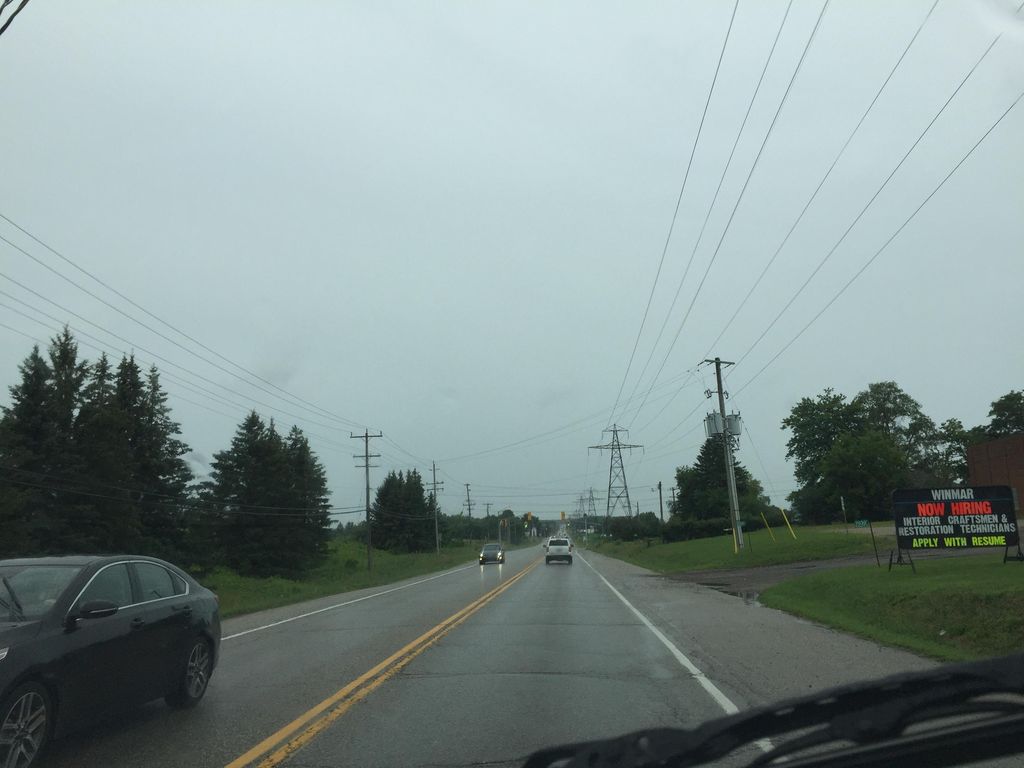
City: kitchener-waterloo